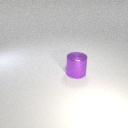
large purple metal cylinder